Question: I would like to use the 'stat_binhex()' statistic from 'ggplot2' with the 'ggpairs()' function ('GGally' R package). For example, I would like to use 'stat_binhex()' in <URL>'. Is that possible?

Thanks for your help!
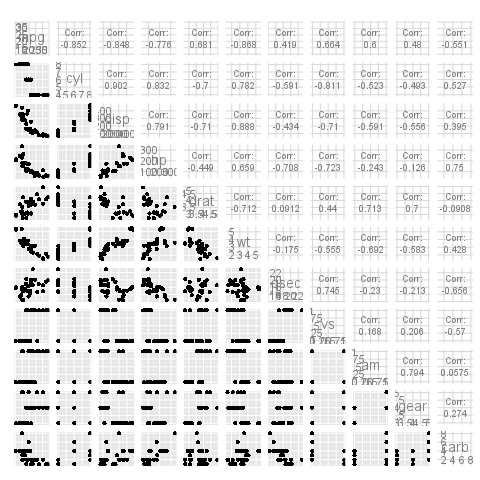
Answer: '''
set.seed(1)
library(GGally)
library(hexbin)
df <- as.data.frame(matrix(rnorm(20*3), ncol=3))
p <- ggpairs(df, lower="blank")
seq <- 1:ncol(df)
for (x in seq)
for (y in seq)
if (y>x)
p <- putPlot(p, ggplot(df, aes_string(x=names(df)[x],y=names(df)[y])) + stat_binhex(bins=4), y,x)
p
'''